Question: I have a button on a page which looks like:
'''
<a href="#follow-popup" data-position-to="window" data-rel="popup">
<button class="ui-btn-right" data-theme="c" ></button>
</a>
'''
which renders just fine on the page, however, when I try to apply a background image and background color gradient to it via CSS:
'''
.ui-btn-right{
top:10px !important;
right:11px !important;
border-radius:4px;
height:35px;
width:35px;
box-shadow:0 0 2px #d9d9d9;
background: #ffffff; /* Old browsers */
background-image: url("star-img.png"); /* fallback */
background-image: url("star-img.png"), -webkit-gradient(linear, left top, left bottom, color-stop(0%,#ffffff), color-stop(100%,#dddddd)); /* Saf4+, Chrome */
background-image: url("star-img.png"), -webkit-linear-gradient(top, #ffffff 0%,#dddddd 100%); /* Chrome 10+, Saf5.1+ */
background-image: url("star-img.png"), -moz-linear-gradient(top, #ffffff 0%, #dddddd 100%); /* FF3.6+ */
background-image: url("http://clients.gooddogdesign.com/indiegogo-mobile/star-img.png"), -ms-linear-gradient(top, #ffffff 0%,#dddddd 100%); /* IE10 */
background-image: url("star-img.png"), -o-linear-gradient(top, #ffffff 0%,#dddddd 100%); /* Opera 11.10+ */
background-image: url("star-img.png"), linear-gradient(to bottom, #ffffff 0%,#dddddd 100%); /* W3C */
background-position:center;
background-repeat:no-repeat;
}
'''
I get a button which has the gradient and the star icon like it should, however there is a strange image artifact rendered just below and slightly right of the actual image (see attached).
Any thoughts?

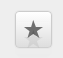
Answer: This will solve your problem:
'''
.ui-btn-hidden {
opacity: 0 !important;
}
'''
Working example: <URL>